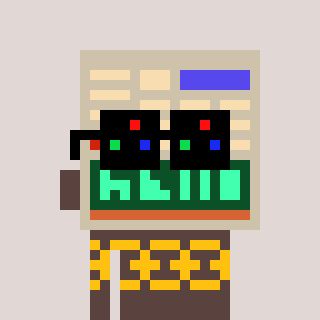
a pixel art character with square black sunglasses, a calculator-shaped head and a darkbrown-colored body on a warm background